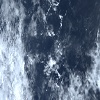
Label: cloud